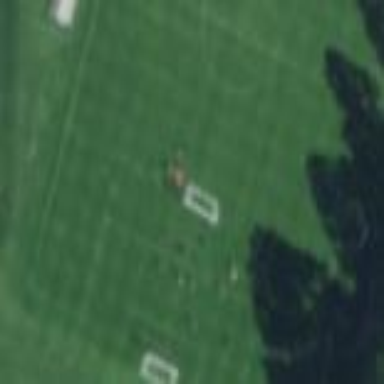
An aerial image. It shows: Soccer pitch designated for leisure and sports activities.